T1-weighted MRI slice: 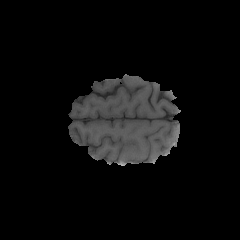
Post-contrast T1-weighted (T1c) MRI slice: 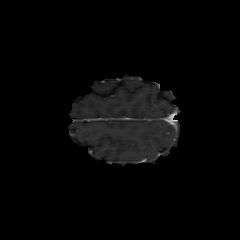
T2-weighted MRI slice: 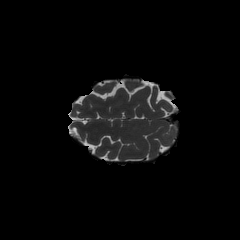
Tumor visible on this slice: no